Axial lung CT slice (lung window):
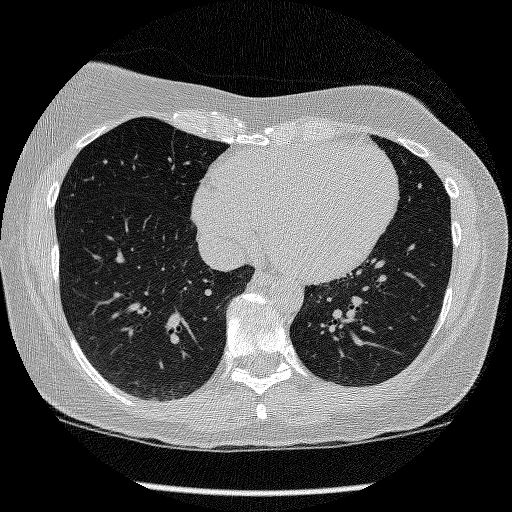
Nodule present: no